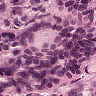
Metastatic tissue present: yes